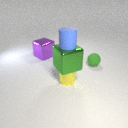
large green metal cube above small yellow metal cylinder